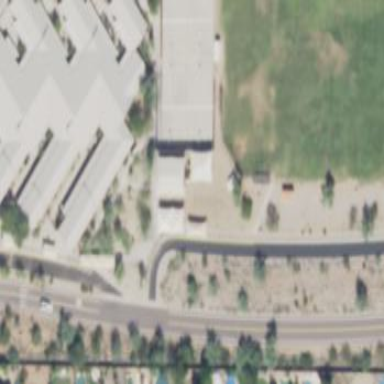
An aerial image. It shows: School building.